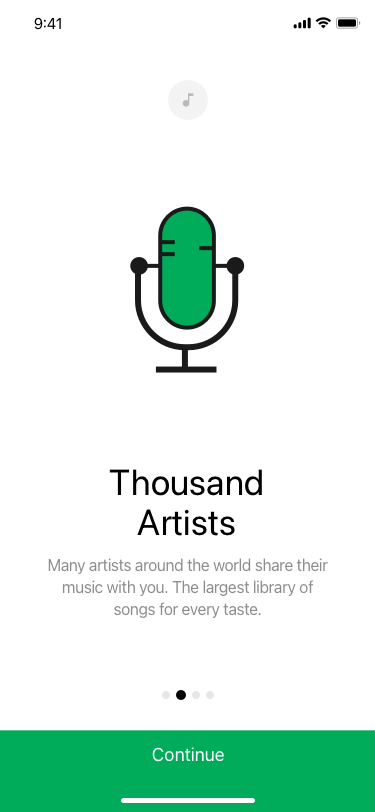
Text in this UI design:
Continue
Many artists around the world share their music with you. The largest library of songs for every taste.
Thousand
Artists
KK
9:41 AM